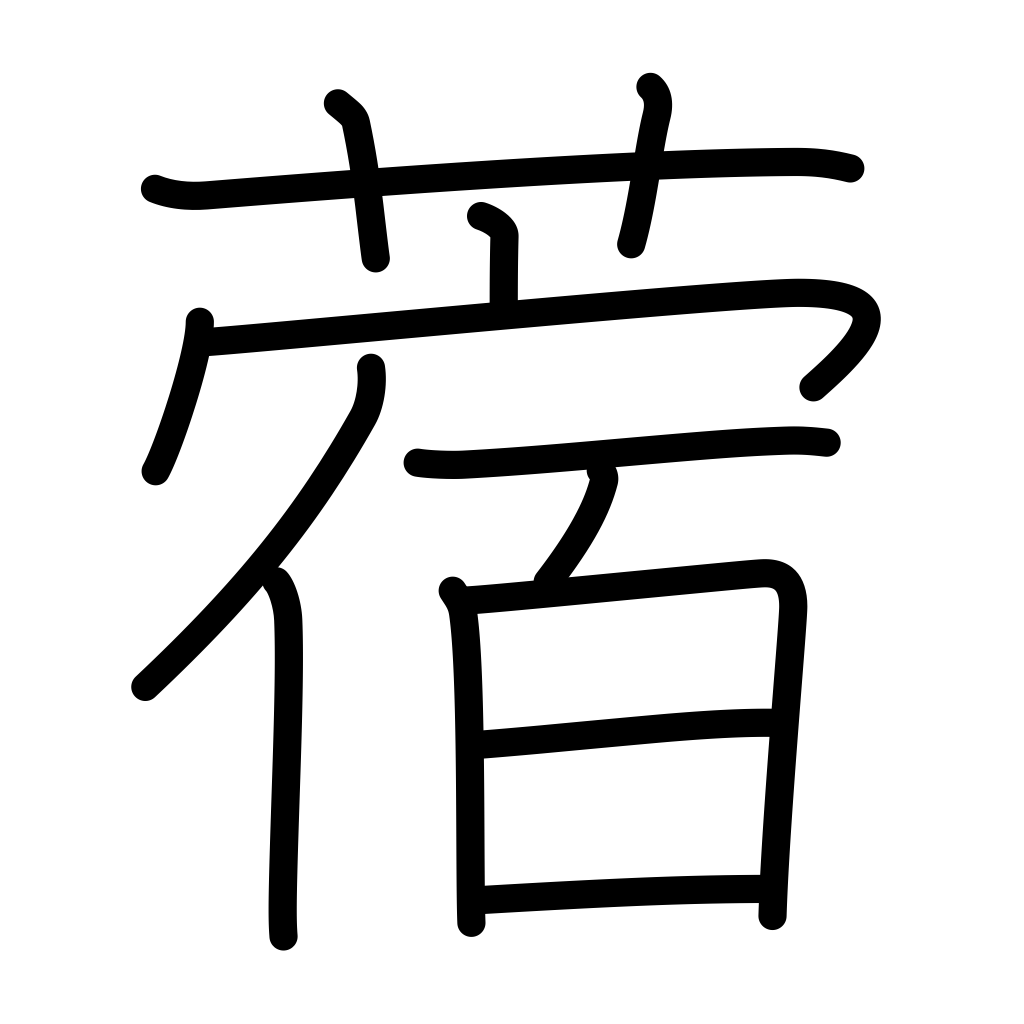
Meaning: clover, medic